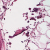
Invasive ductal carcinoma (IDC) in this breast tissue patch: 0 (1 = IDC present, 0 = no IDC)